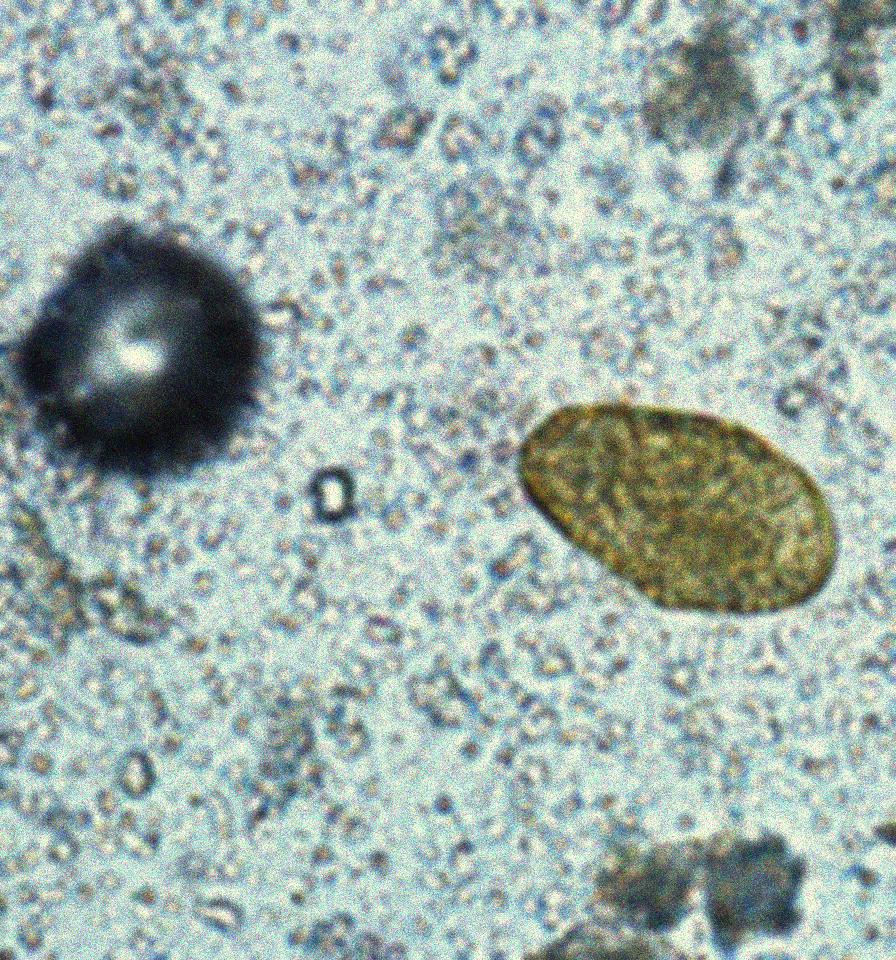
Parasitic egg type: Paragonimus spp